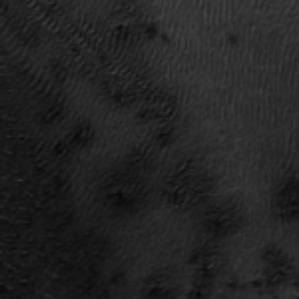
Label: frost